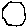
Label: hexagon